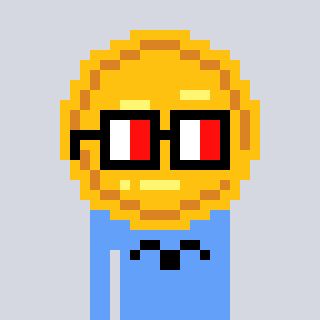
a pixel art character with square glasses with black frames and red eyes, a medal-shaped head and a blue-colored body on a cool background